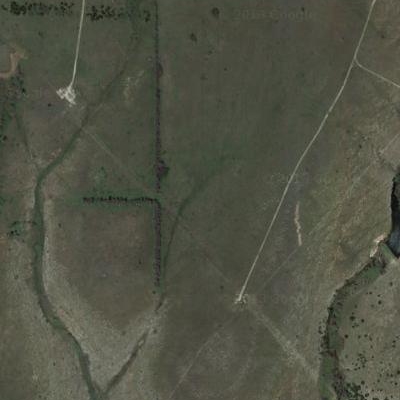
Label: aGrass